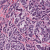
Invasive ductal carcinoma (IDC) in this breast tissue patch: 1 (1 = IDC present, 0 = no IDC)